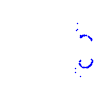
Particle: kaon